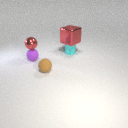
small cyan rubber cylinder behind small purple rubber sphere